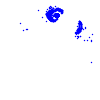
Particle: electron